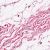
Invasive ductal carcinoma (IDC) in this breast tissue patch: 0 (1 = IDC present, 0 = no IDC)